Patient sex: M
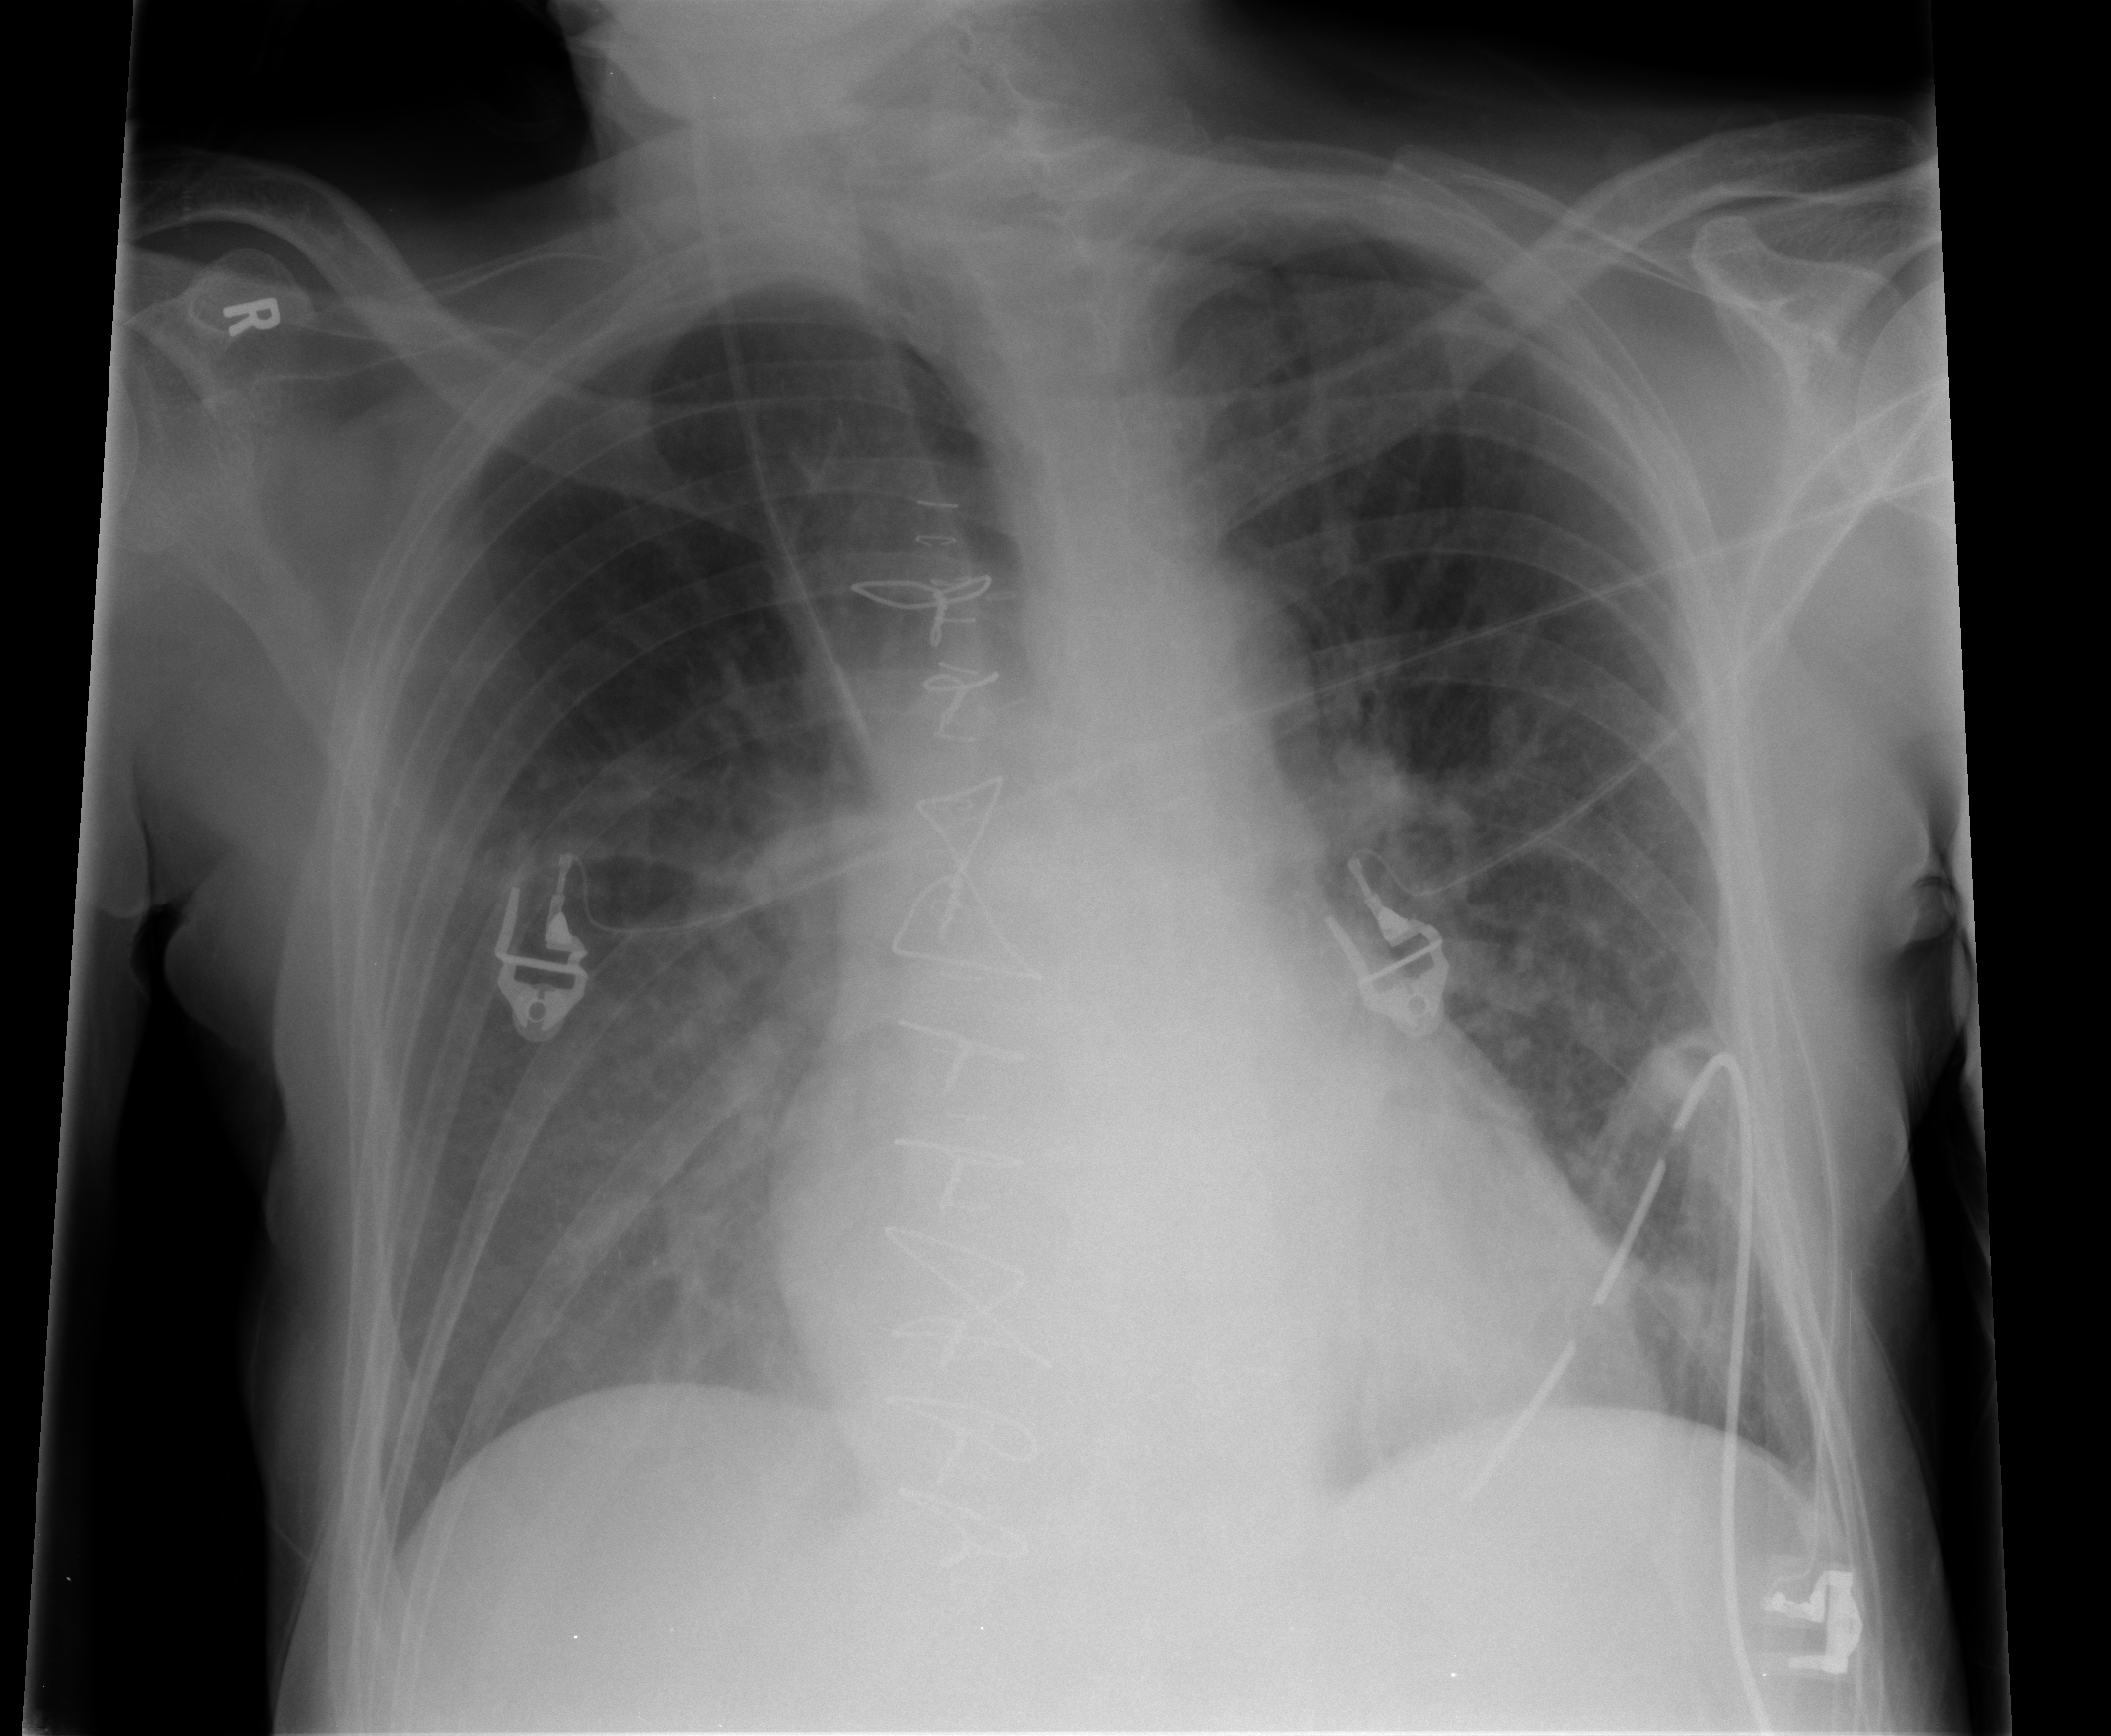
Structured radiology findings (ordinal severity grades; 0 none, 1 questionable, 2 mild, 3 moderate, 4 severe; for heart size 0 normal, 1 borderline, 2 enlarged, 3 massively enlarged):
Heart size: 2
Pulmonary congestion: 2
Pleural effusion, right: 0
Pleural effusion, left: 0
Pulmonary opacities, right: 0
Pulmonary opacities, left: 0
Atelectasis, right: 2
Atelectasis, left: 1